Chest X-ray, AP view. Patient: 64 years old, sex M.
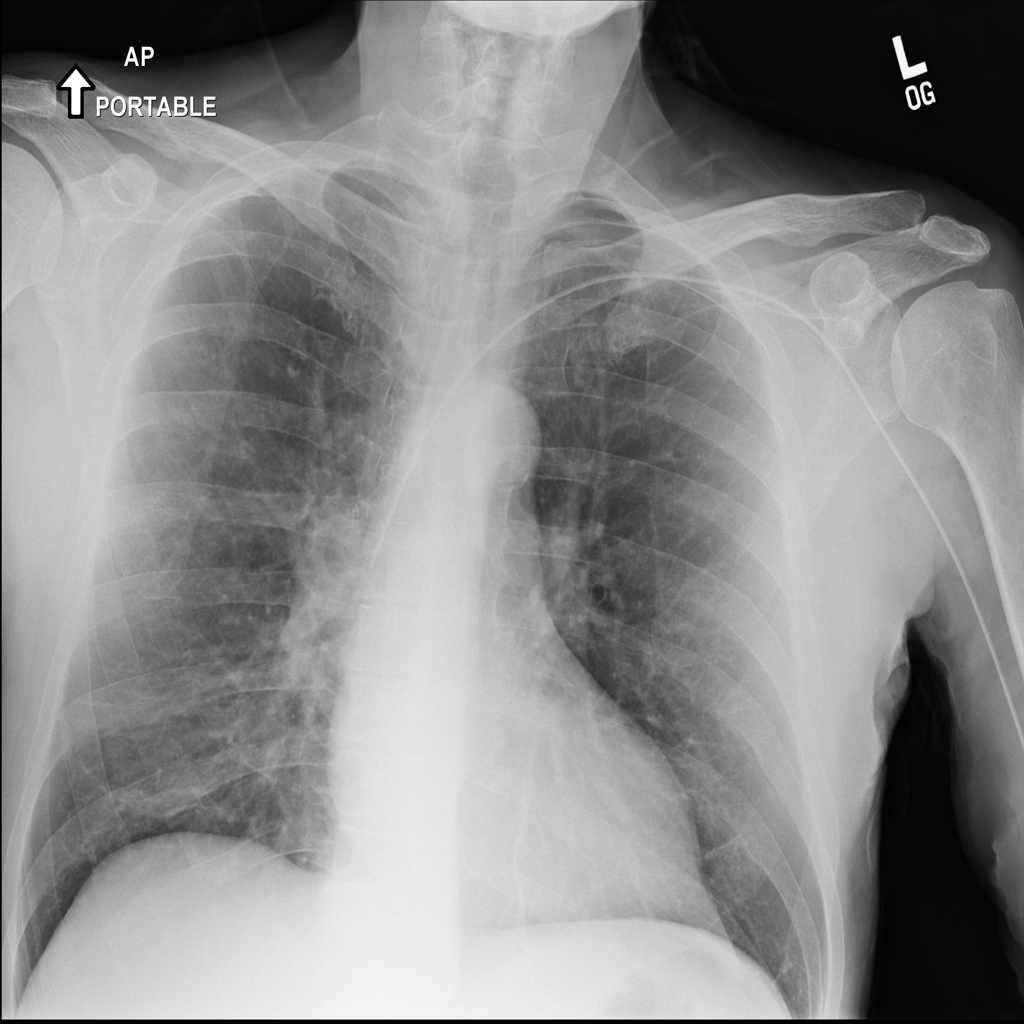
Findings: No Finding